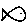
Label: fish